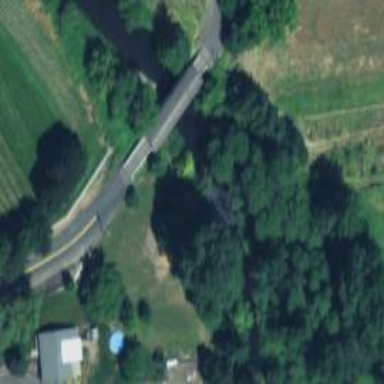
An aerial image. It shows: Covered bridge on residential road.